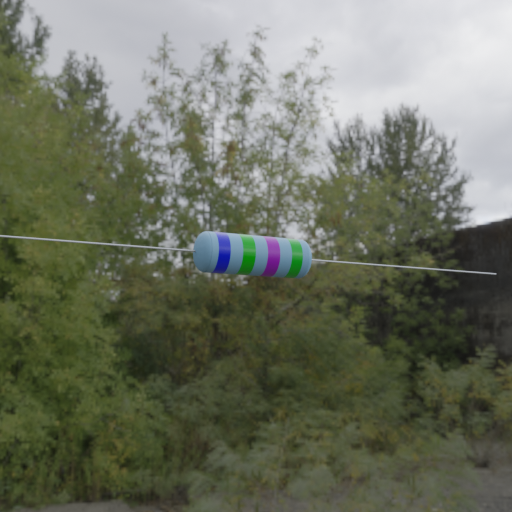
Resistor colour bands (in order): blue, green, violet, green